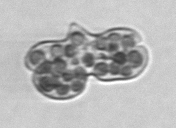
Label: Karenia